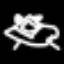
Label: frog